Aerial crown-view tile of a tropical tree (Barro Colorado Island, Panama), acquired 20241216:
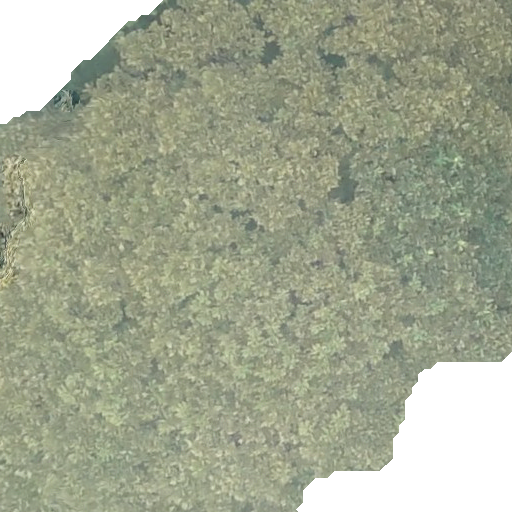
Species: Dipteryx oleifera
GBIF accepted scientific name: Dipteryx oleifera
Crown area: 407.711 m²